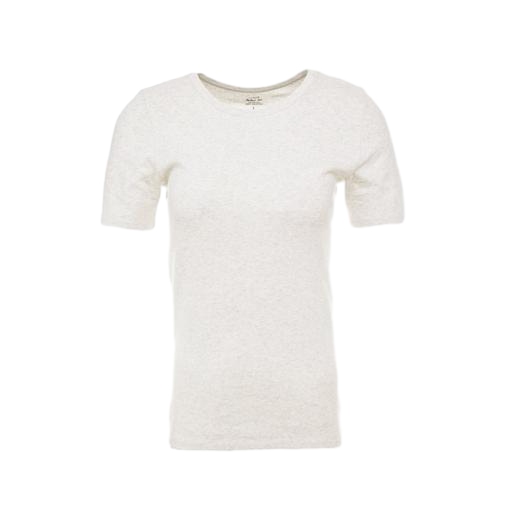
natural t-shirt, natural women's t-shirt, basic tee, white background